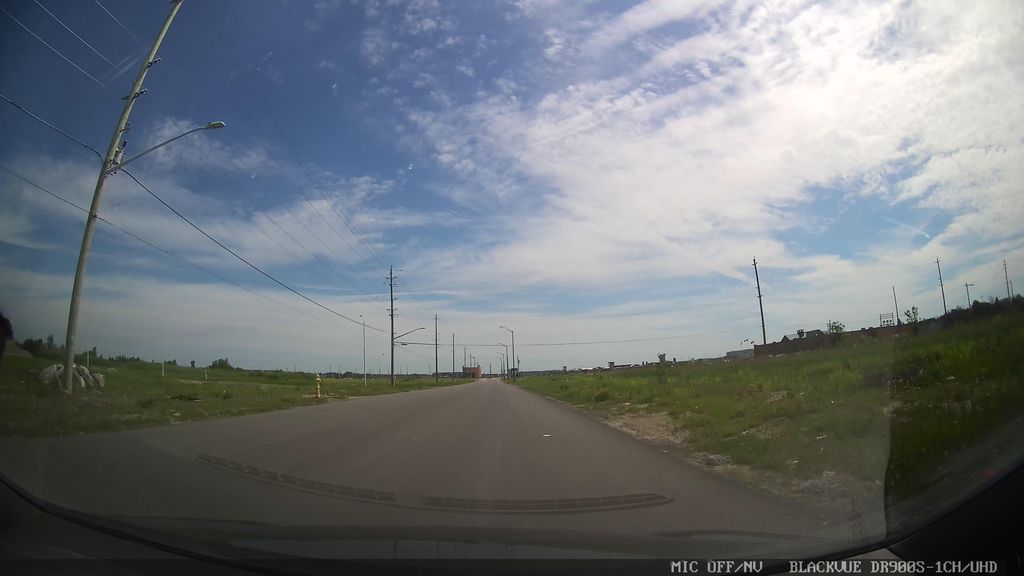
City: ottawa-gatineau